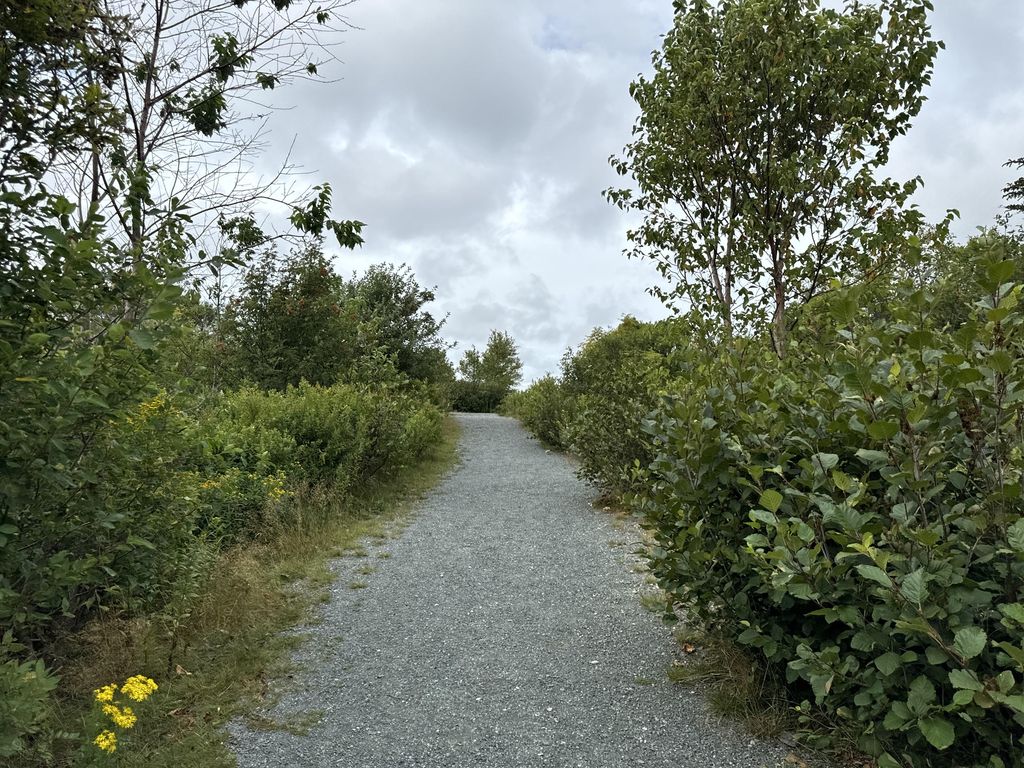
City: st_johns